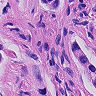
Metastatic tissue present: yes